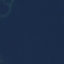
Label: SeaLake